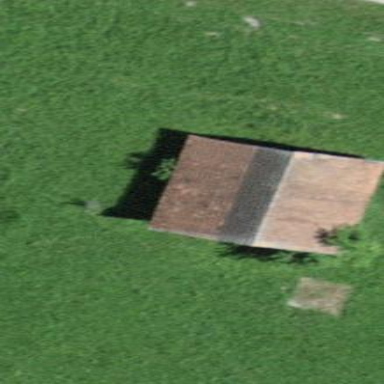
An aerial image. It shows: Rural barn.